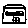
Label: house